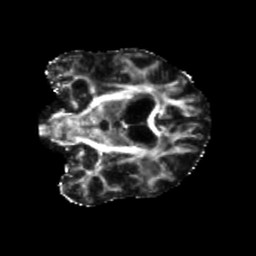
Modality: FA
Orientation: coronal
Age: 66
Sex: female
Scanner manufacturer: siemens
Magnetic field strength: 3 T
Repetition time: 5.25 s
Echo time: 0.08 s